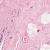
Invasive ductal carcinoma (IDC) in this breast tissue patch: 0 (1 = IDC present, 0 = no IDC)